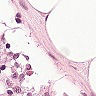
Metastatic tissue present: no